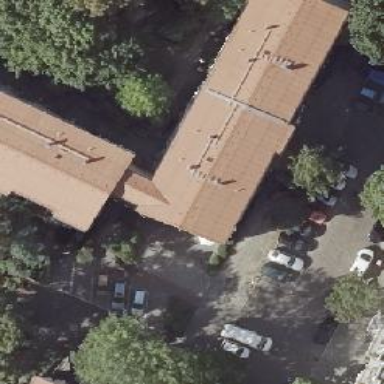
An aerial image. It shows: Parking entrance.